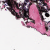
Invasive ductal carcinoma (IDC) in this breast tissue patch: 0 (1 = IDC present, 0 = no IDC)